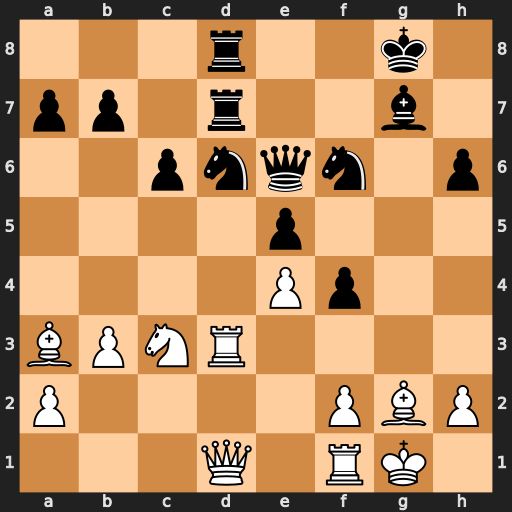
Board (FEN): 3r2k1/pp1r2b1/2pnqn1p/4p3/4Pp2/BPNR4/P4PBP/3Q1RK1
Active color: w
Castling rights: -
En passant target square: -
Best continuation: Bh3 Qxh3 Rxh3